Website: home-depot
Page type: receipt
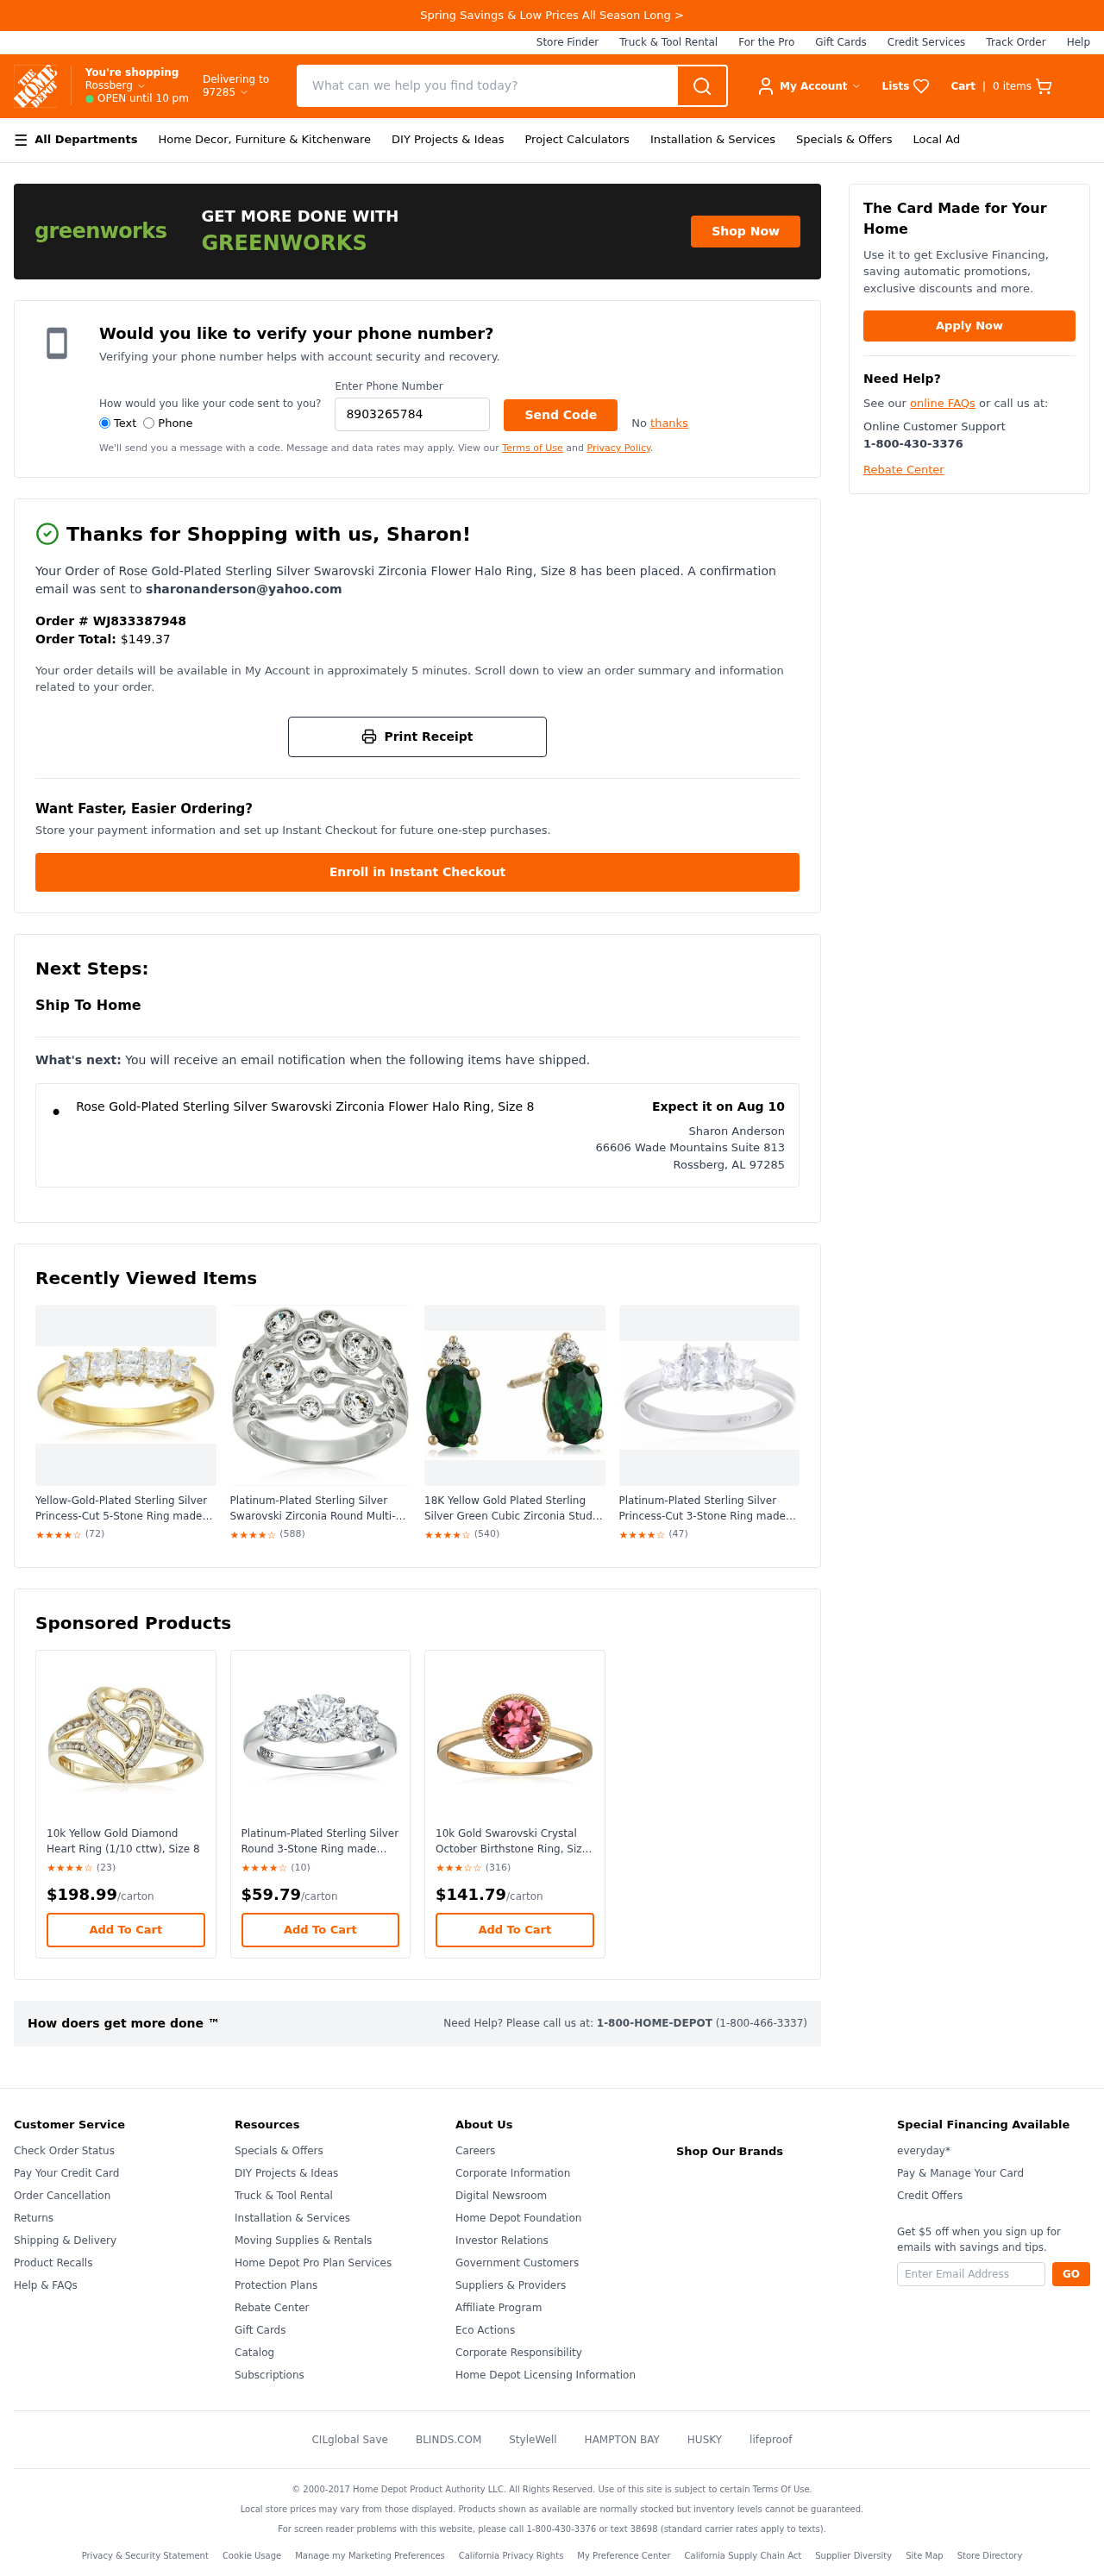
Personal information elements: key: PII_CITY
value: Rossberg
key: PII_CITY_STATE_ZIP
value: Rossberg, AL 97285
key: PII_EMAIL
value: sharonanderson@yahoo.com
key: PII_FIRSTNAME
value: Sharon
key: PII_FULLNAME
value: Sharon Anderson
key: PII_PHONE
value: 8903265784
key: PII_POSTCODE
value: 97285
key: PII_STREET
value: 66606 Wade Mountains Suite 813
Product elements: key: PRODUCT1_NAME
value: Rose Gold-Plated Sterling Silver Swarovski Zirconia Flower Halo Ring, Size 8
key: PRODUCT2_NAME
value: Yellow-Gold-Plated Sterling Silver Princess-Cut 5-Stone Ring made with Swarovski Zirconia (1 cttw),
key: PRODUCT2_RATING
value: ★★★★☆
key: PRODUCT2_NUM_RATINGS
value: (72)
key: PRODUCT3_NAME
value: Platinum-Plated Sterling Silver Swarovski Zirconia Round Multi-Stone Ring
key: PRODUCT3_RATING
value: ★★★★☆
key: PRODUCT3_NUM_RATINGS
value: (588)
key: PRODUCT4_NAME
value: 18K Yellow Gold Plated Sterling Silver Green Cubic Zirconia Stud Earrings
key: PRODUCT4_RATING
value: ★★★★☆
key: PRODUCT4_NUM_RATINGS
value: (540)
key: PRODUCT5_NAME
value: Platinum-Plated Sterling Silver Princess-Cut 3-Stone Ring made with Swarovski Zirconia (1 cttw), Siz
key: PRODUCT5_RATING
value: ★★★★☆
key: PRODUCT5_NUM_RATINGS
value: (47)
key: PRODUCT6_NAME
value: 10k Yellow Gold Diamond Heart Ring (1/10 cttw), Size 8
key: PRODUCT6_RATING
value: ★★★★☆
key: PRODUCT6_NUM_RATINGS
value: (23)
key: PRODUCT6_PRICE
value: $198.99
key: PRODUCT7_NAME
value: Platinum-Plated Sterling Silver Round 3-Stone Ring made with Swarovski Zirconia (3 cttw), Size 9
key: PRODUCT7_RATING
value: ★★★★☆
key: PRODUCT7_NUM_RATINGS
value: (10)
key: PRODUCT7_PRICE
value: $59.79
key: PRODUCT8_NAME
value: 10k Gold Swarovski Crystal October Birthstone Ring, Size 6
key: PRODUCT8_RATING
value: ★★★☆☆
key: PRODUCT8_NUM_RATINGS
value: (316)
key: PRODUCT8_PRICE
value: $141.79
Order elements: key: ORDER_NUM_ITEMS
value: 0
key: ORDER_ID
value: WJ833387948
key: ORDER_TOTAL
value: $149.37
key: ORDER_DELIVERY_DATE
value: Expect it on Aug 10